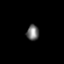
Tissue: prostate
Cell type: Fibroblasts
Senescence score: 0.7416
Nuclear area (px): 186
Mean DAPI intensity: 113.113